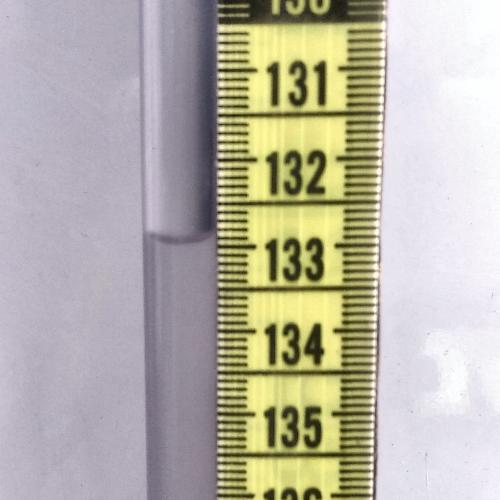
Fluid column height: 132.9 cm